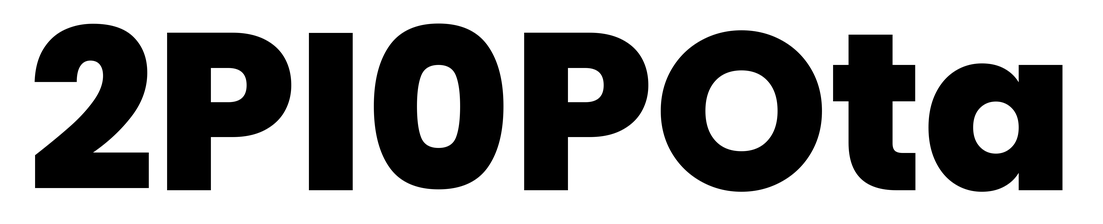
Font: Poppins-ExtraBold